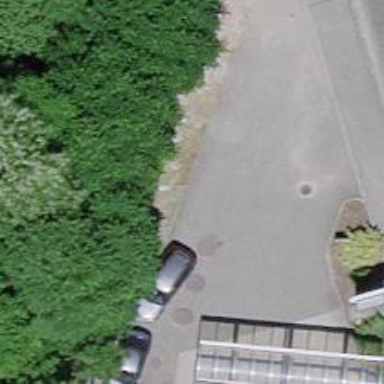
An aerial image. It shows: Surveillance object is present in the image.